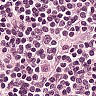
Metastatic tissue present: no